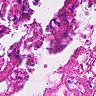
Metastatic tissue present: no